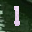
Label: 1